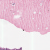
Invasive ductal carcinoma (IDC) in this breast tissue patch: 0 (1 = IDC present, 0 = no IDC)